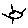
Label: sun